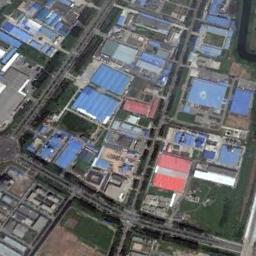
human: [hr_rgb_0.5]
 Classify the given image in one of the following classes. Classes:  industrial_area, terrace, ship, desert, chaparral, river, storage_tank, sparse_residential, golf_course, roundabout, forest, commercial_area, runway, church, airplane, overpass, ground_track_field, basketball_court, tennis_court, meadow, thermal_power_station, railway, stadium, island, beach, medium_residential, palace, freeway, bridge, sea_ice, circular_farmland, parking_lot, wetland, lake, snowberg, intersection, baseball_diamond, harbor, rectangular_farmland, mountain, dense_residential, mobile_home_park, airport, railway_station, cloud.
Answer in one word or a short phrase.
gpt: industrial_area